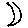
Label: moon